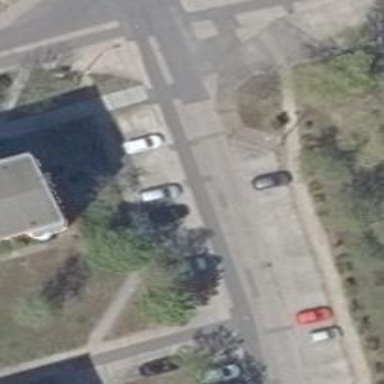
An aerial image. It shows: Residential road with concrete surface. There are sidewalks on both sides.